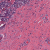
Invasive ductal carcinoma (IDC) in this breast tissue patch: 0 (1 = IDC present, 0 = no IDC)